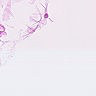
Metastatic tissue present: no